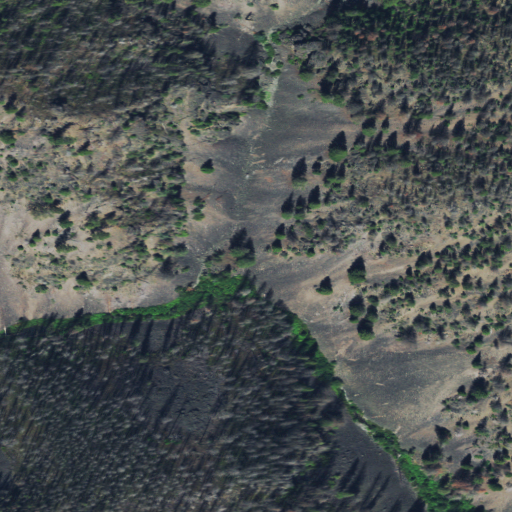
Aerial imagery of valley in Montana named Badger Gulch containing evergreen forest, grassland, and shrub